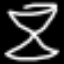
Label: hourglass